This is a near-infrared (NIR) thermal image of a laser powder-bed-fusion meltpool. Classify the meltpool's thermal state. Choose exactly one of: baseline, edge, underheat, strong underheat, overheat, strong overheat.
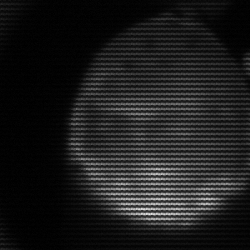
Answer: edge